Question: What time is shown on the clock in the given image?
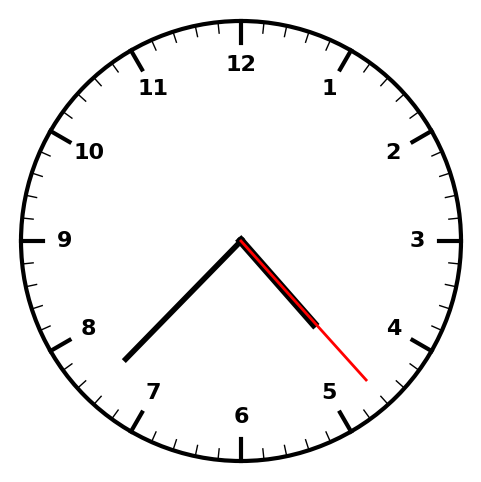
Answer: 04:37:23